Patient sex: M
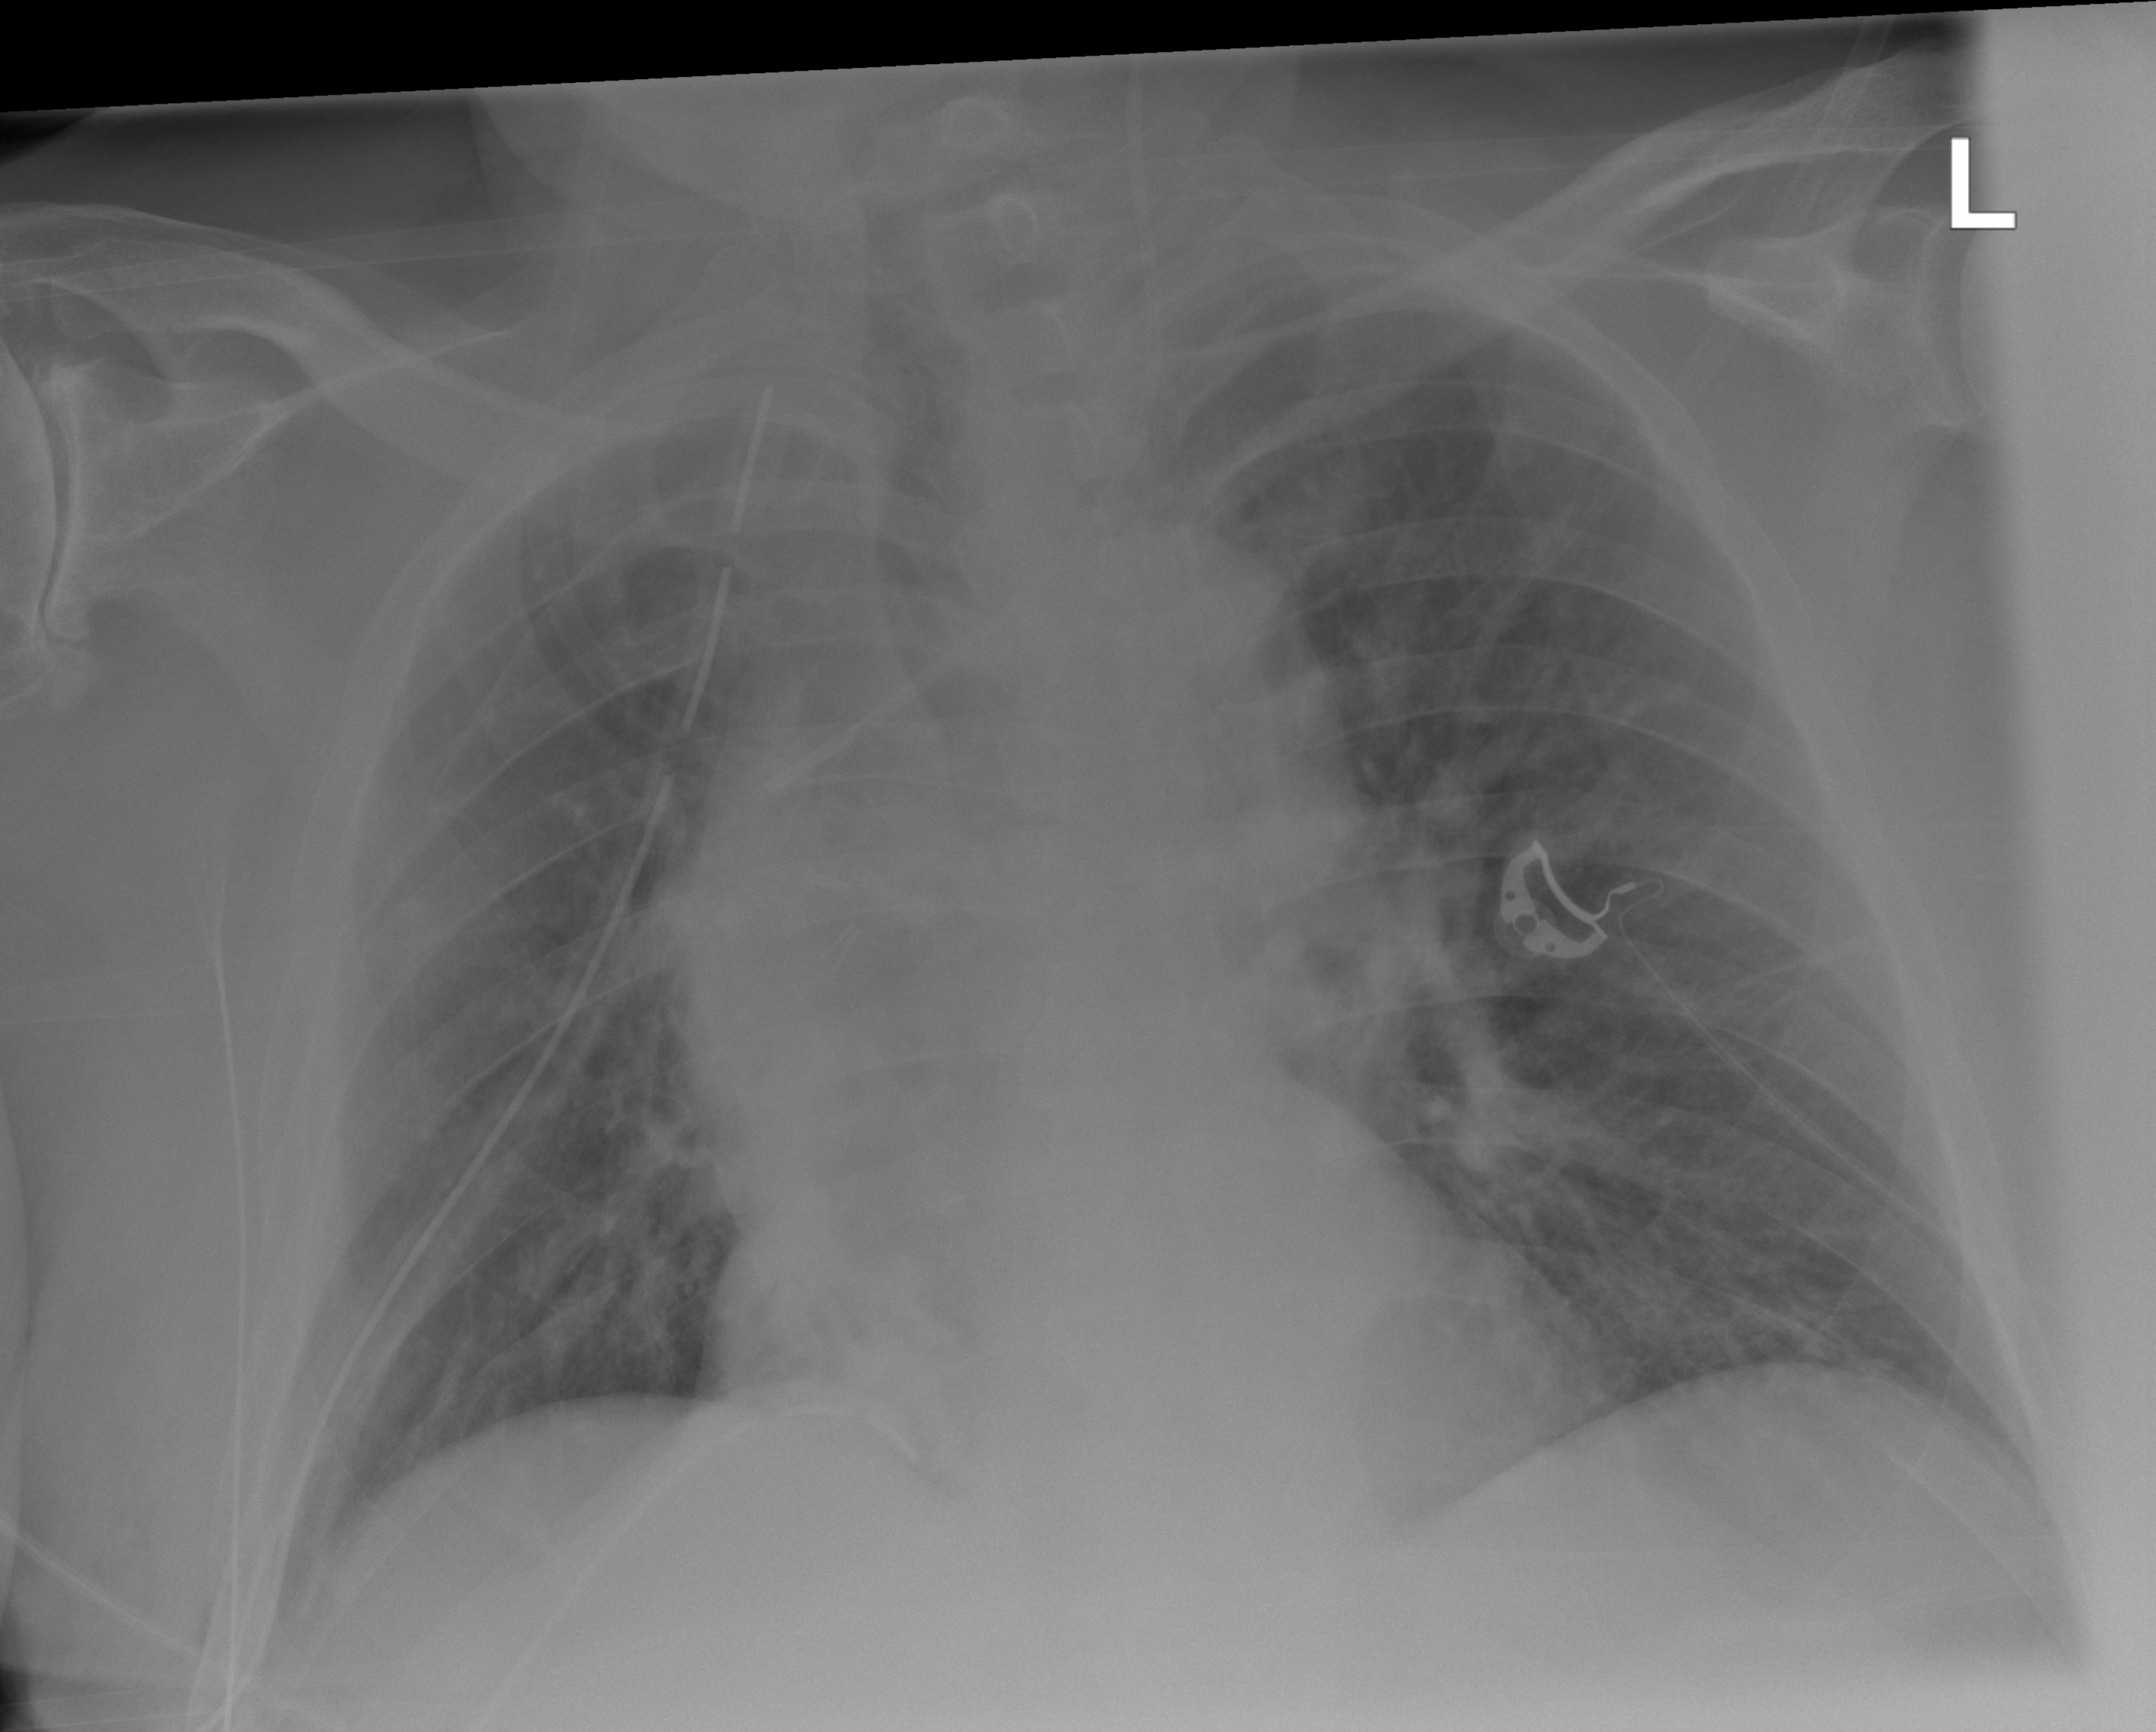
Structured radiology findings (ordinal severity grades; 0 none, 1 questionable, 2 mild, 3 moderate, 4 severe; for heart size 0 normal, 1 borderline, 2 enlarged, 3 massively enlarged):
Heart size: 1
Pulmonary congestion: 2
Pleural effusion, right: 0
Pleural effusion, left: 0
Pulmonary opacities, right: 0
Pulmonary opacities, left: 0
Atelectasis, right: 2
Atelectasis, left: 0